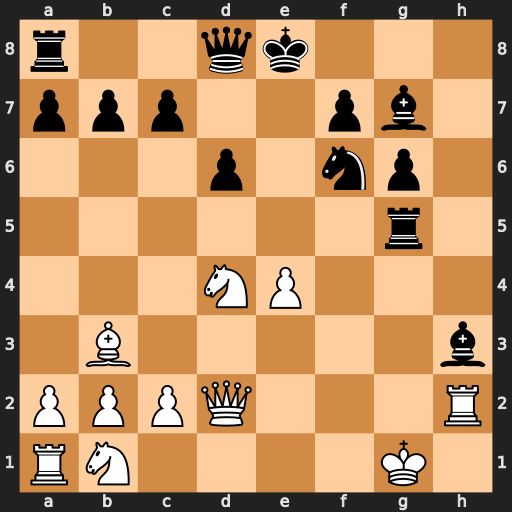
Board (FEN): r2qk3/ppp2pb1/3p1np1/6r1/3NP3/1B5b/PPPQ3R/RN4K1
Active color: w
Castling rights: q
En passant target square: -
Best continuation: Qxg5 Nxe4 Qxd8+